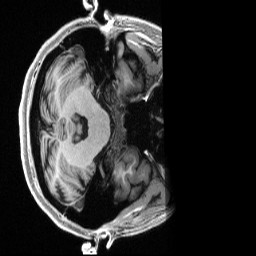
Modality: T1w
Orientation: axial
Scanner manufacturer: siemens
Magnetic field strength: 3 T
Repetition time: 2.5 s
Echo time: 0.00231 s